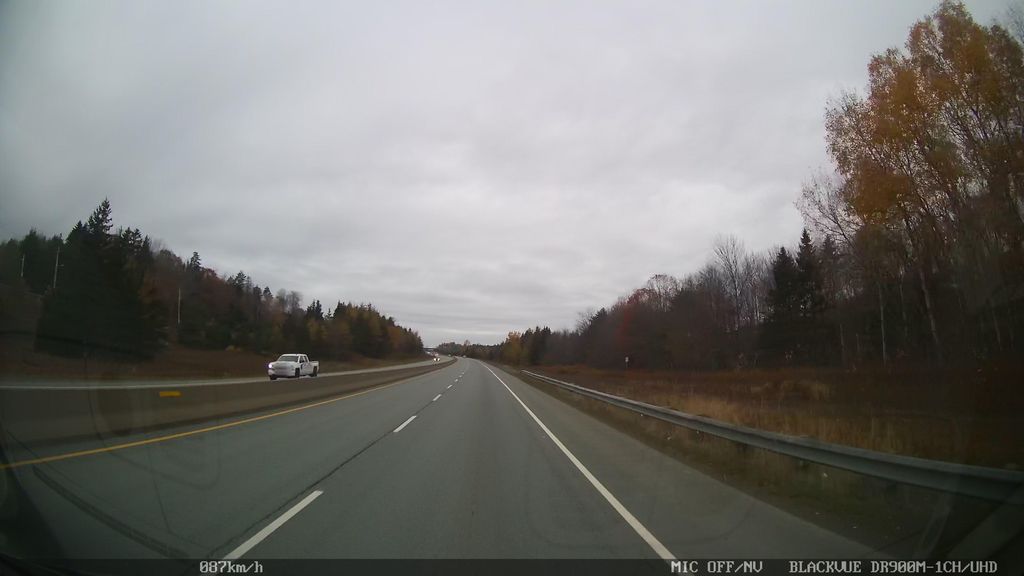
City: halifax